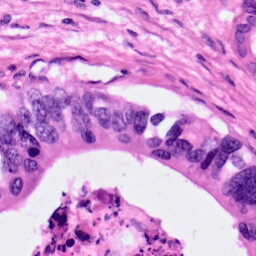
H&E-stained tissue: Pancreatic